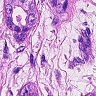
Metastatic tissue present: yes